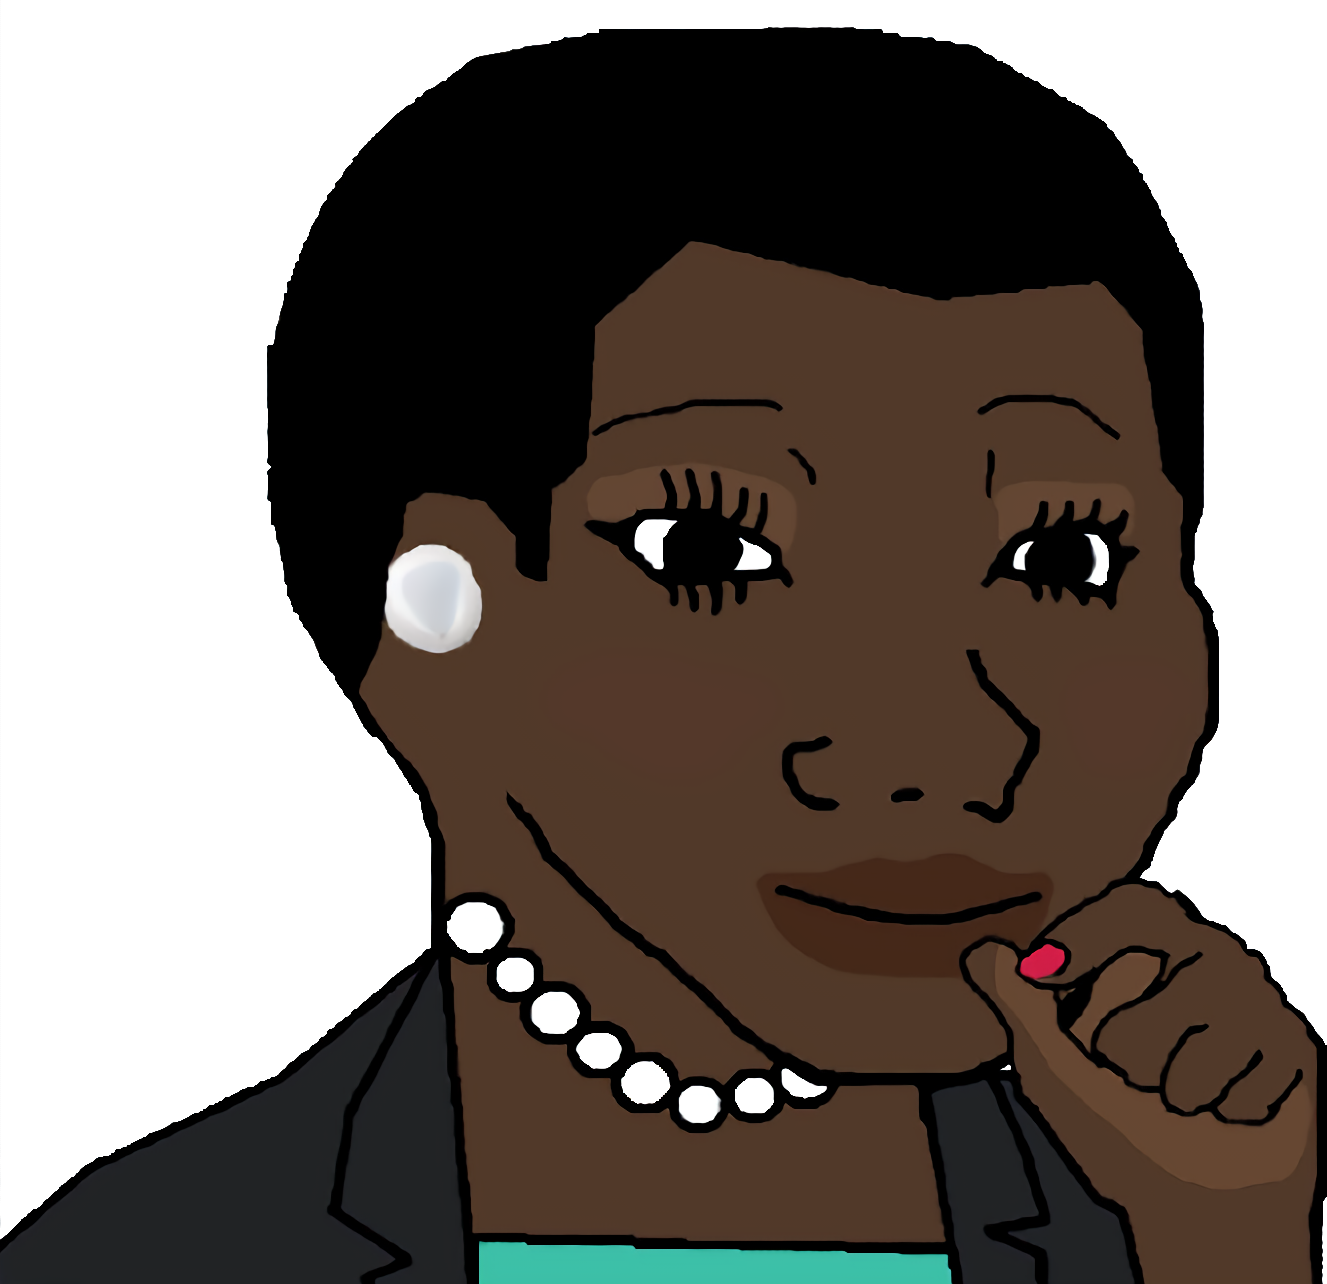
Label: 5_Blackjak